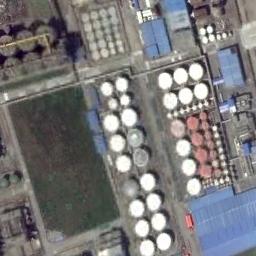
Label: storage_tank